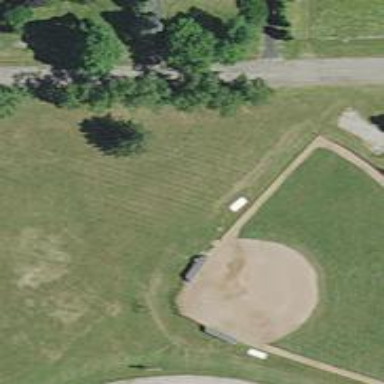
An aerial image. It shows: Baseball pitch for leisure land.